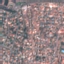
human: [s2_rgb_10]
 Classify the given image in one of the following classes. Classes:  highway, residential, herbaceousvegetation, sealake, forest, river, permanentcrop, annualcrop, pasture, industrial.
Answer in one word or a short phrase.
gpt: Residential